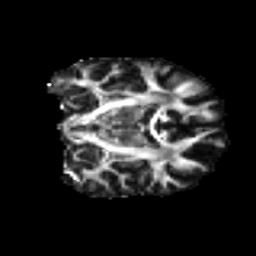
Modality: FA
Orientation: coronal
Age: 41
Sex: female
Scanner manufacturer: ge
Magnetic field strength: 3 T
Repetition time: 7.8 s
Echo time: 0.0606 s